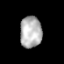
Tissue: prostate
Cell type: T cells
Senescence score: 0.7026
Nuclear area (px): 670
Mean DAPI intensity: 179.567